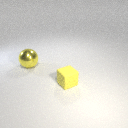
small yellow rubber cube in front of large yellow metal sphere